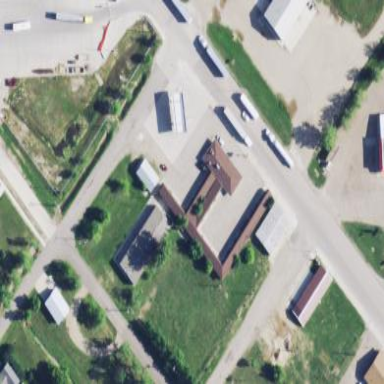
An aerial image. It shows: Commercial building serving as motel for tourists.